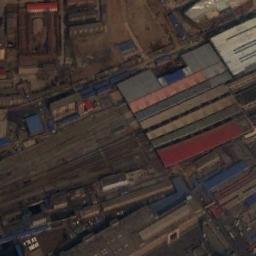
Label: railway_station